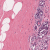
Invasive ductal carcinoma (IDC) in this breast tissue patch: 0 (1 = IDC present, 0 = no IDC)